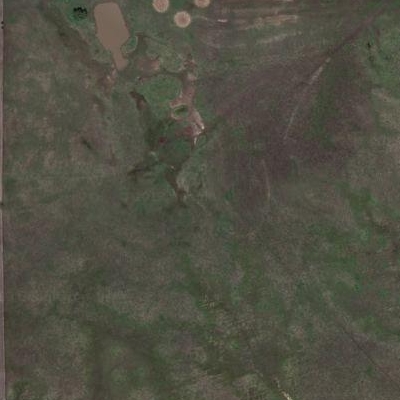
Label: aGrass